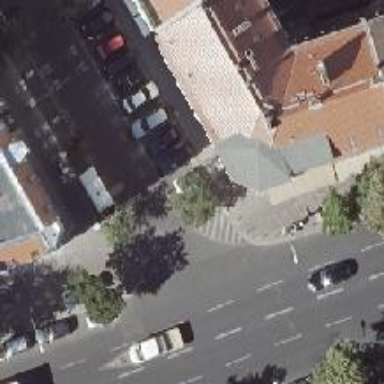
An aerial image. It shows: Unmarked crossing on the road.